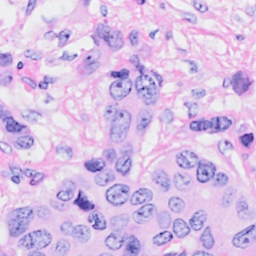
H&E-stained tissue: Breast